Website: slack
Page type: payment
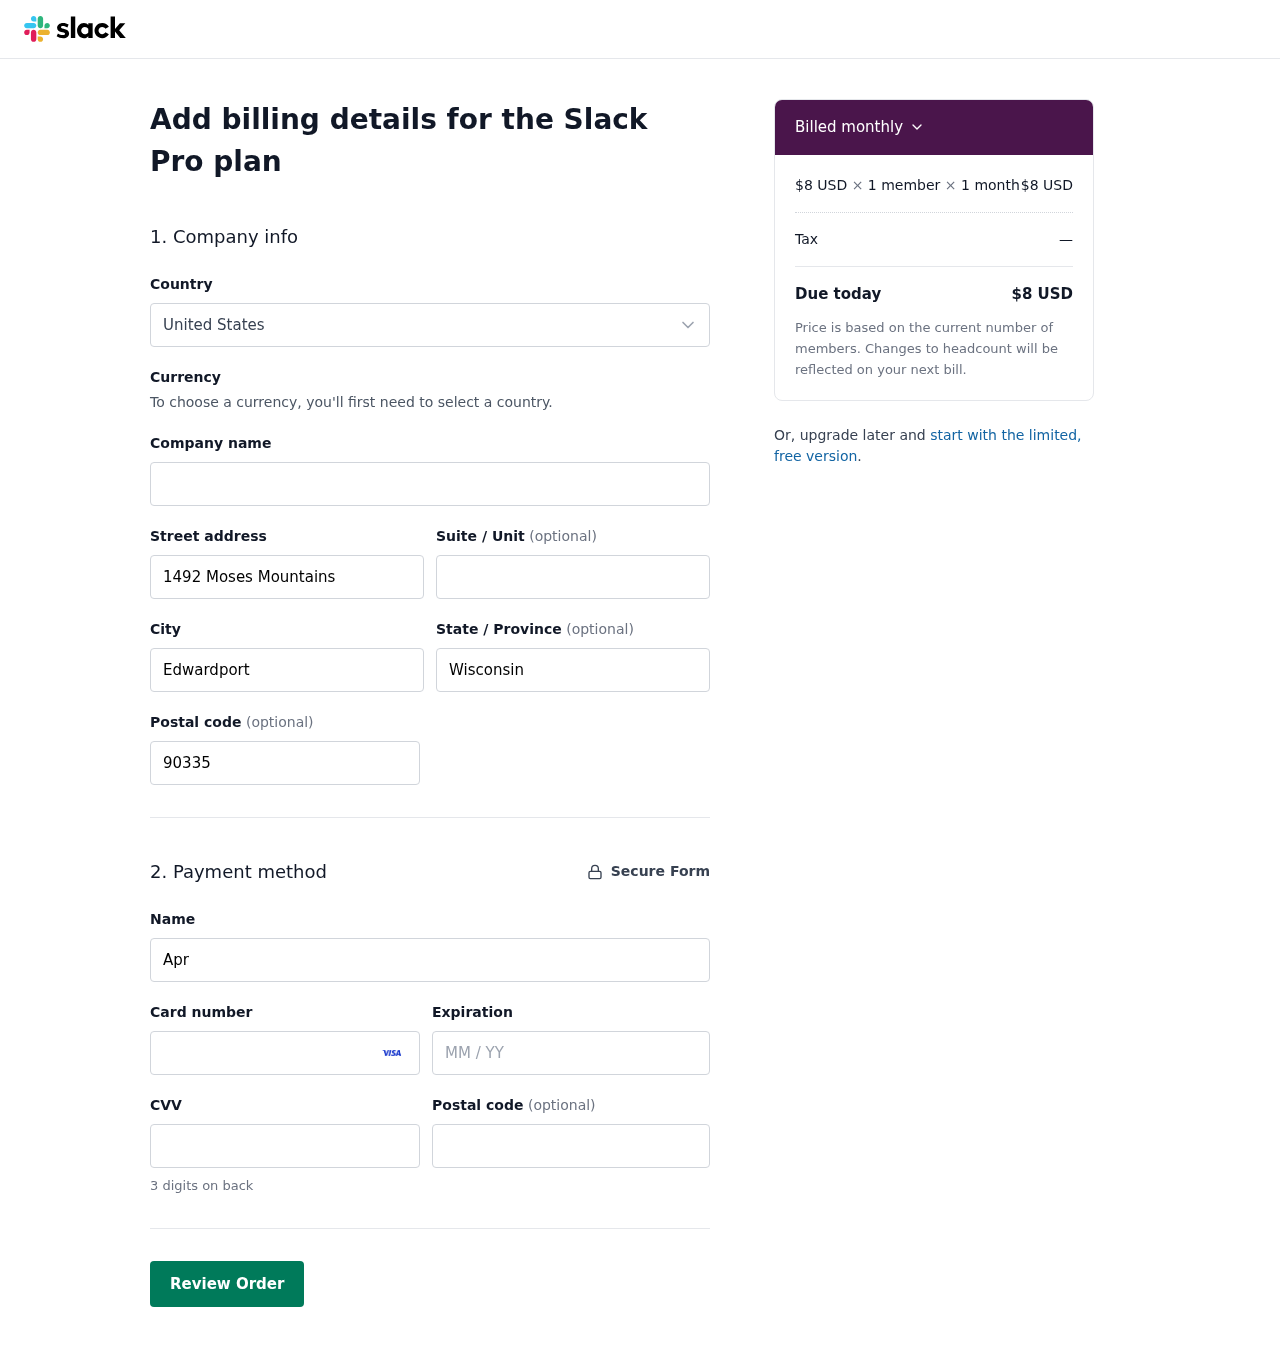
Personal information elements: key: PII_COUNTRY
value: United States
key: PII_STREET
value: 1492 Moses Mountains
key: PII_CITY
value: Edwardport
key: PII_STATE
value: Wisconsin
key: PII_POSTCODE
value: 90335
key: PII_FULLNAME
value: April Rodriguez
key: PII_CARD_NUMBER
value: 4093 3634 5683 4326
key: PII_CARD_EXPIRY
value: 02/26
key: PII_CARD_CVV
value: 780
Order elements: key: ORDER_PRICE_PER_MEMBER
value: $8 USD
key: ORDER_NUM_MEMBERS
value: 1 member
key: ORDER_NUM_MONTHS
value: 1 month
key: ORDER_SUBTOTAL
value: $8 USD
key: ORDER_TAX
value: —
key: ORDER_TOTAL
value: $8 USD